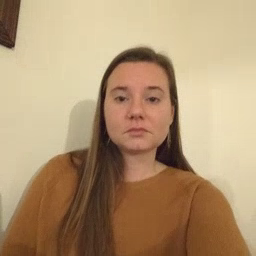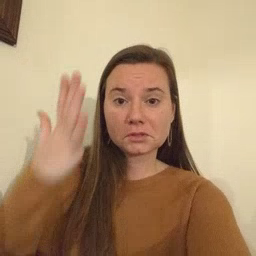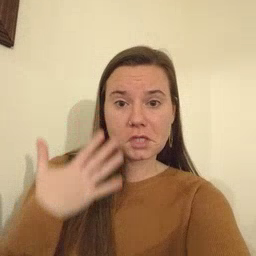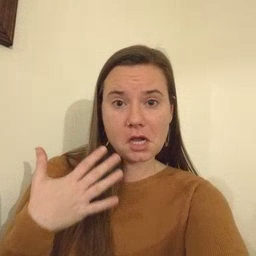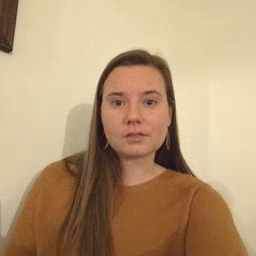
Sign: sad